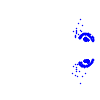
Particle: electron